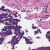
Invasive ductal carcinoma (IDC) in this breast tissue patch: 1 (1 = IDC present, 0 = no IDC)